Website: home-depot
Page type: cart
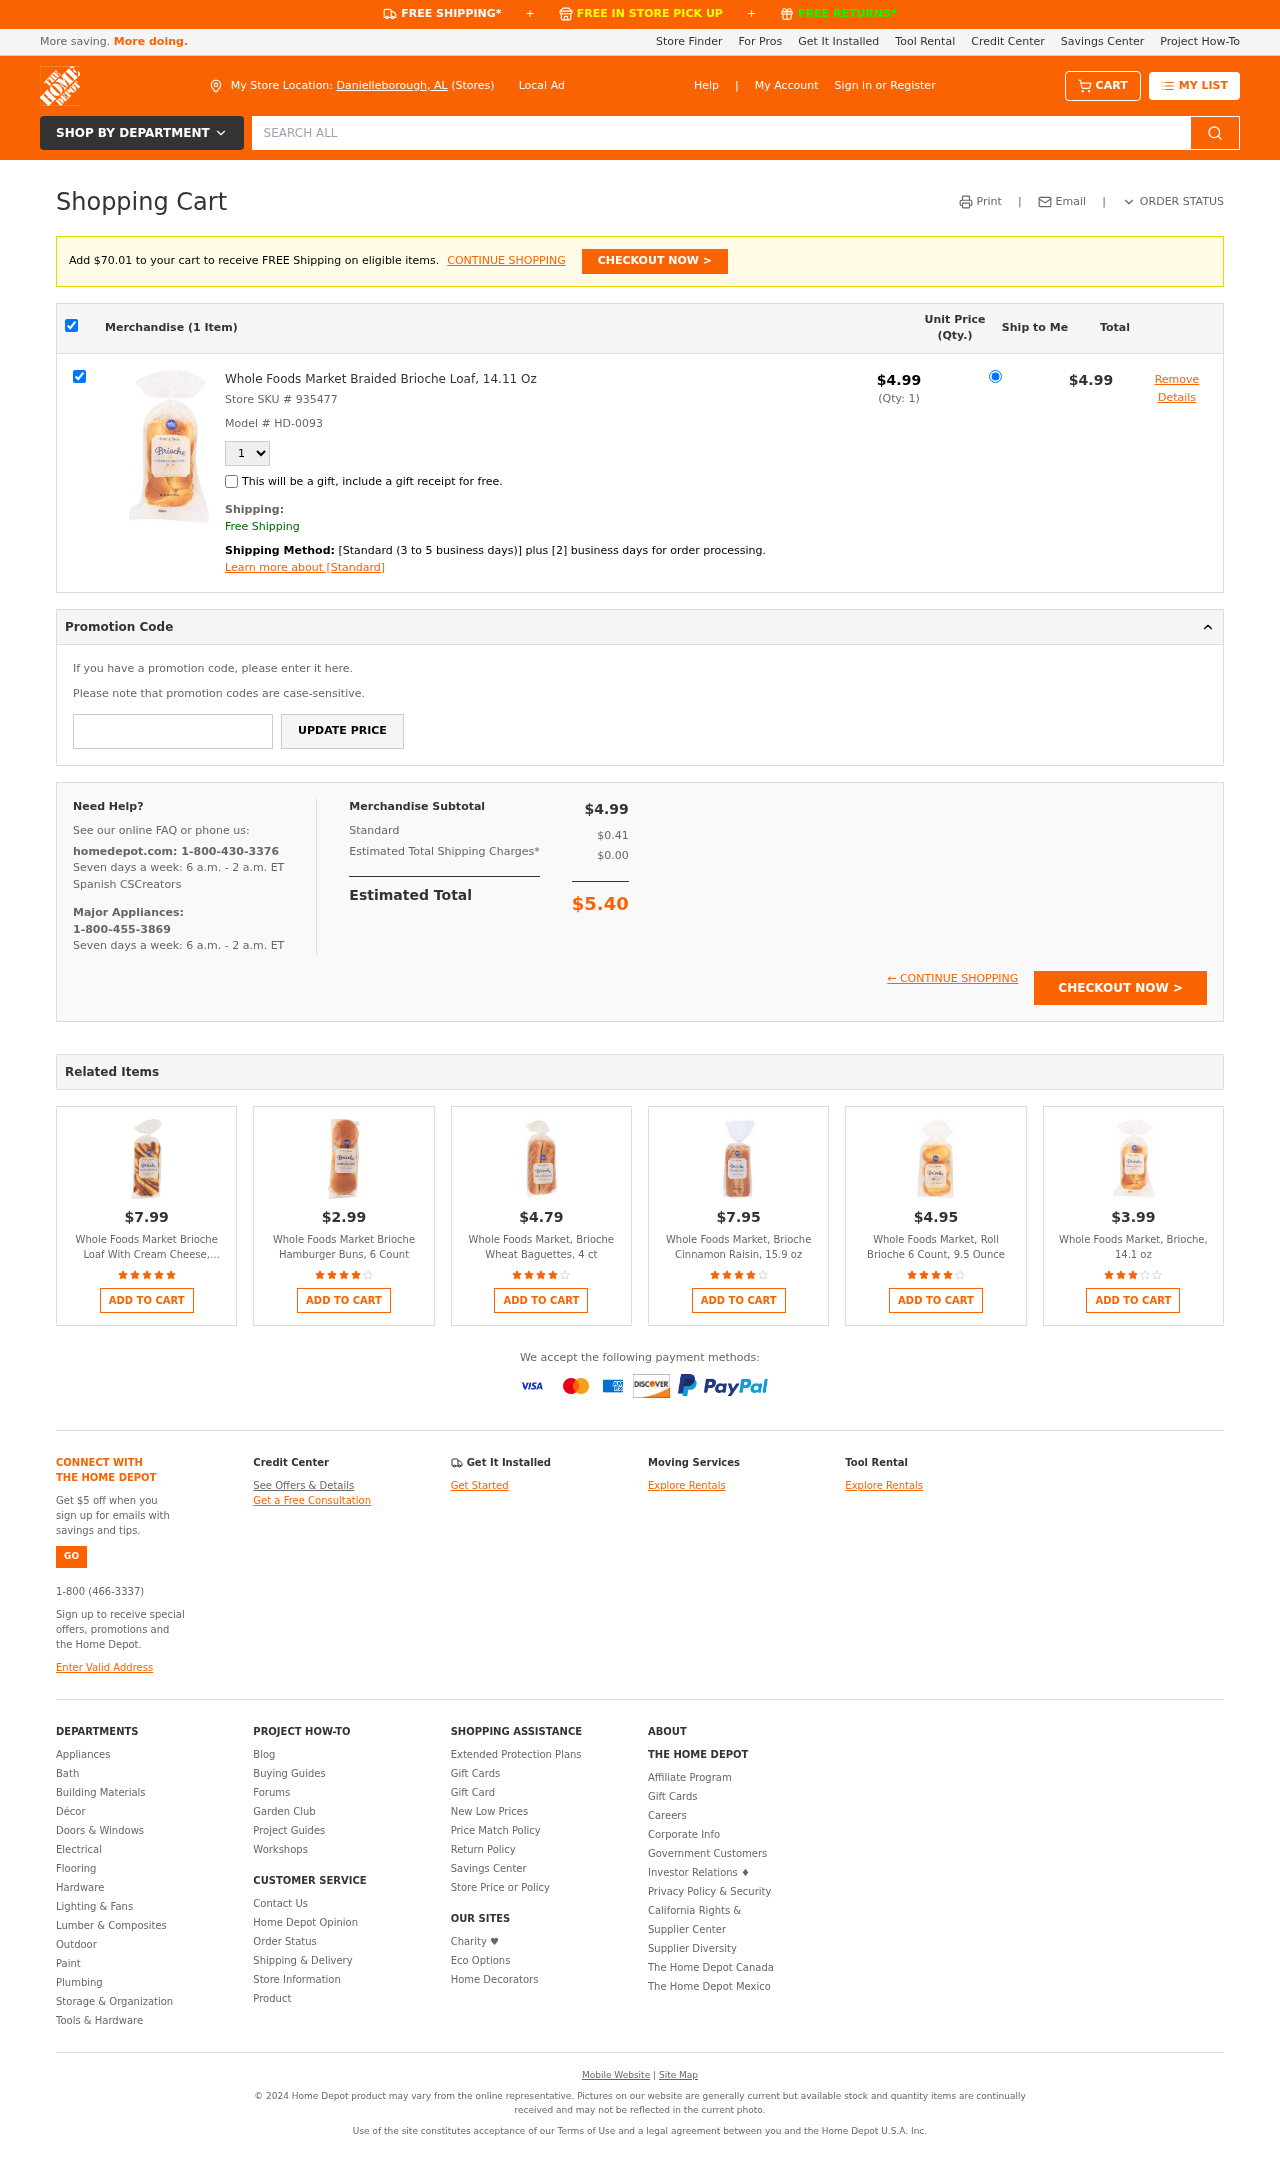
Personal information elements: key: PII_CITY_STATE
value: Danielleborough, AL
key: PII_PROMO_CODE
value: EXTRA49
Product elements: key: PRODUCT1_NAME
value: Whole Foods Market Braided Brioche Loaf, 14.11 Oz
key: PRODUCT1_PRICE
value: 4.99
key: PRODUCT1_QUANTITY
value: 1
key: PRODUCT2_NAME
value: Whole Foods Market Brioche Loaf With Cream Cheese, 14.11 Oz
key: PRODUCT2_PRICE
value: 7.99
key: PRODUCT2_RATING
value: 4.7
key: PRODUCT3_NAME
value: Whole Foods Market Brioche Hamburger Buns, 6 Count
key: PRODUCT3_PRICE
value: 2.99
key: PRODUCT3_RATING
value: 4.4
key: PRODUCT4_NAME
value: Whole Foods Market, Brioche Wheat Baguettes, 4 ct
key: PRODUCT4_PRICE
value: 4.79
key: PRODUCT4_RATING
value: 3.8
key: PRODUCT5_NAME
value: Whole Foods Market, Brioche Cinnamon Raisin, 15.9 oz
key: PRODUCT5_PRICE
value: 7.95
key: PRODUCT5_RATING
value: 4.3
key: PRODUCT6_NAME
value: Whole Foods Market, Roll Brioche 6 Count, 9.5 Ounce
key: PRODUCT6_PRICE
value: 4.95
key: PRODUCT6_RATING
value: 3.9
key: PRODUCT7_NAME
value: Whole Foods Market, Brioche, 14.1 oz
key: PRODUCT7_PRICE
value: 3.99
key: PRODUCT7_RATING
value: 3.4
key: PRODUCT1_SKU
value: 935477
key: PRODUCT1_MODEL
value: HD-0093
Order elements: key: AMOUNT_TO_FREE_SHIPPING
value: $70.01
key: ORDER_NUM_ITEMS
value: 1
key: ORDER_SUBTOTAL
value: $4.99
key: ORDER_TAX
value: $0.41
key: ORDER_SHIPPING_COST
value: $0.00
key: ORDER_TOTAL
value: $5.40
Search elements: key: HEADER_SEARCH
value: SEARCH ALL